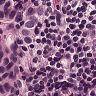
Metastatic tissue present: yes